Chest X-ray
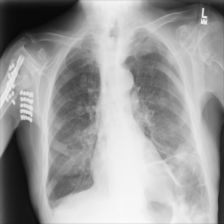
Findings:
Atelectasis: positive
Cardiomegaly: negative
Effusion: negative
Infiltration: negative
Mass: negative
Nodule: negative
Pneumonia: negative
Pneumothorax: negative
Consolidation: negative
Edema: negative
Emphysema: negative
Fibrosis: negative
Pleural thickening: negative
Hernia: negative